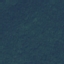
Land use / land cover: Forest